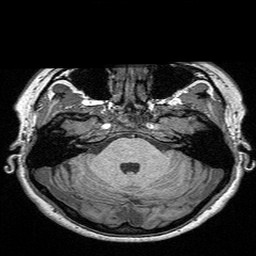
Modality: T1w
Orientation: coronal
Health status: ill
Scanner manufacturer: siemens
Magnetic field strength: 3 T
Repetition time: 2.3 s
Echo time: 0.00298 s